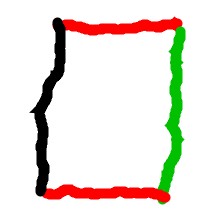
Shape: rectangle